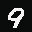
Label: 9